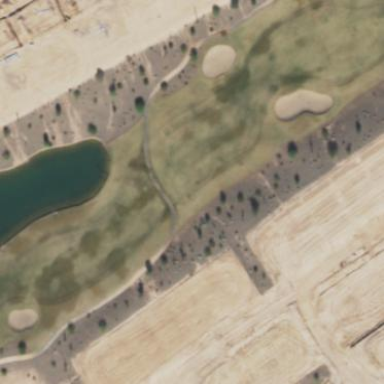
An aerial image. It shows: Rough grass surface on golf course.